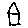
Label: house